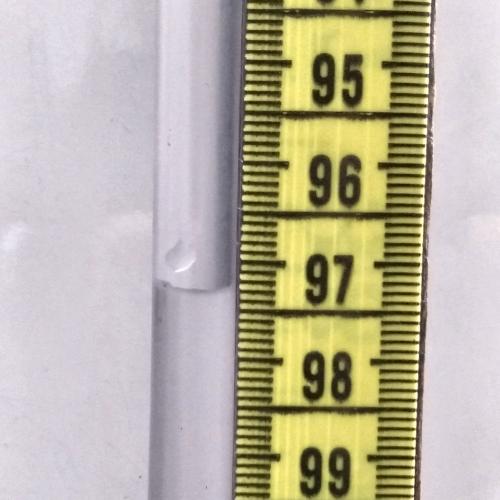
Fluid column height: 97.3 cm